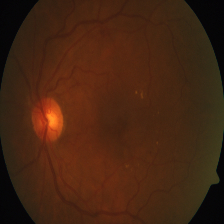
Diabetic retinopathy grade: Severe